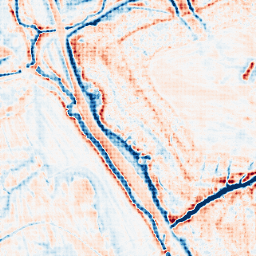
Category: edge_preserving
Decomposition family: guided
Decomposition parameters: radius: 4
eps: 1
Upsampling method: sinc_hamming
Upsampling parameters: scale: 8
kernel_size: 8
Upsampling scale: 8